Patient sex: M
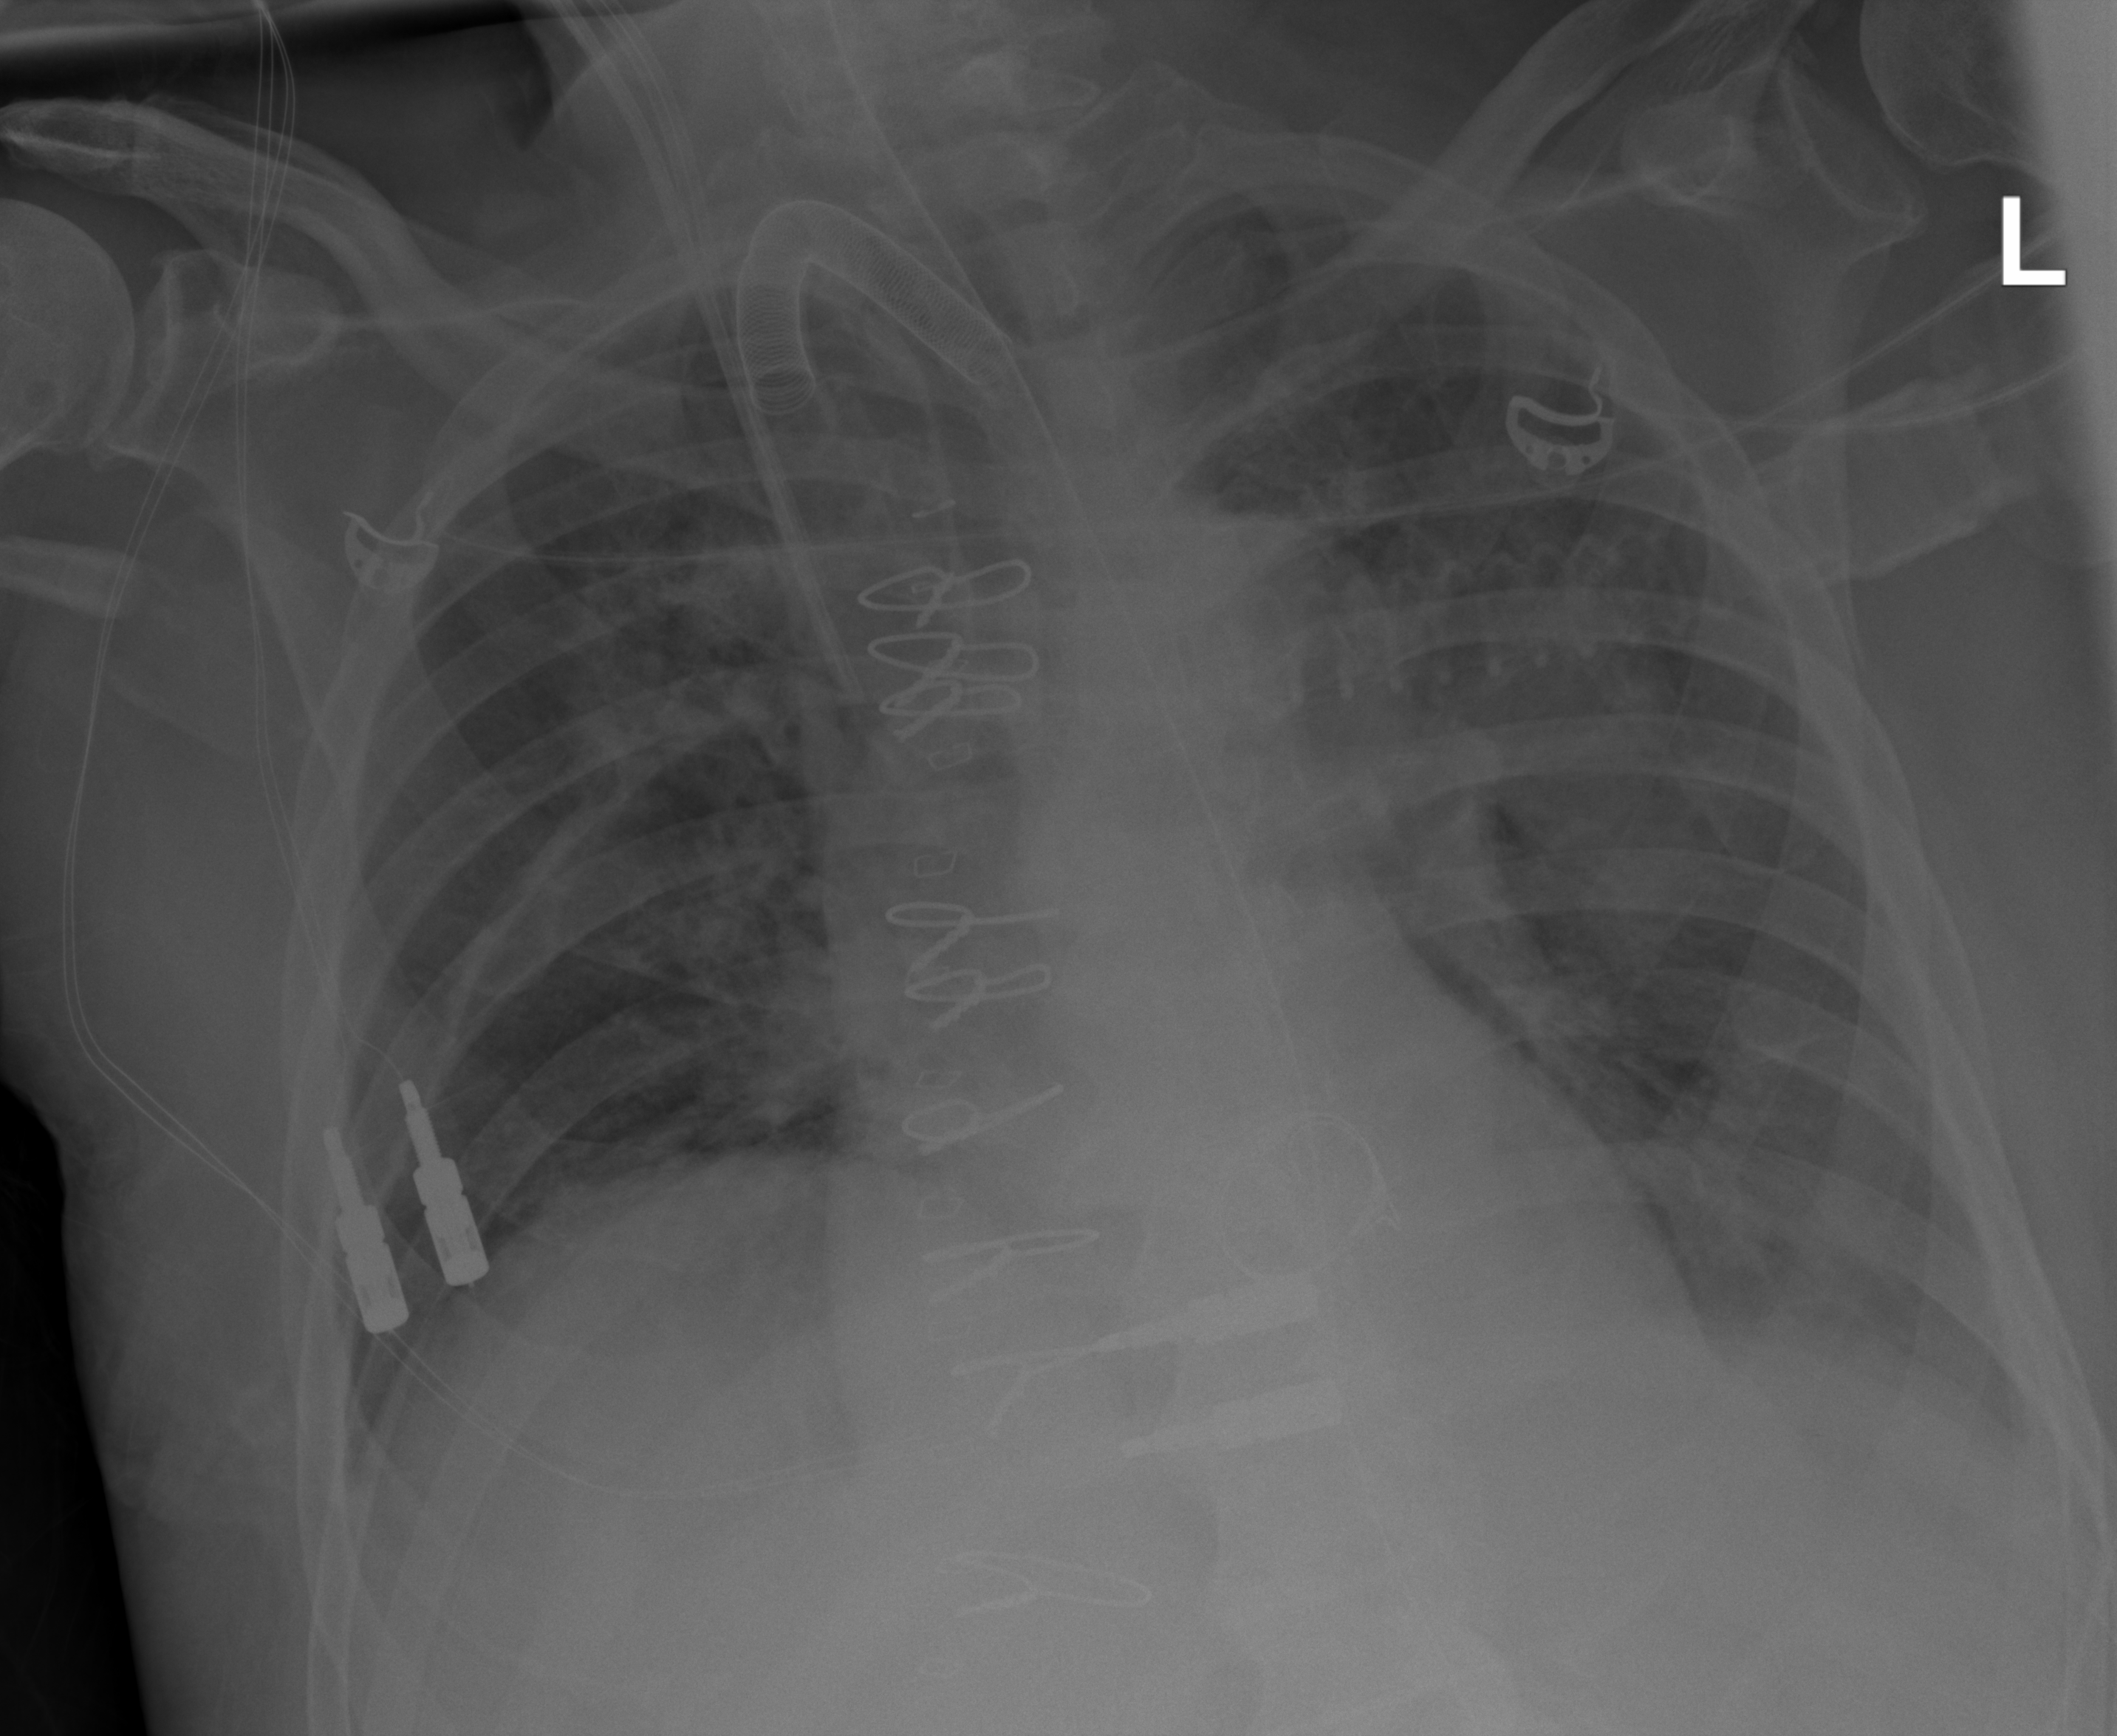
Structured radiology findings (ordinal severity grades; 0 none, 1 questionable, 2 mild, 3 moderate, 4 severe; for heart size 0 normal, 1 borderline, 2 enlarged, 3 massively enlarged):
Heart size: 1
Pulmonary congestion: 2
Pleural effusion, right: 2
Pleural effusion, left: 2
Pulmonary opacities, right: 1
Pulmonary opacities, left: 1
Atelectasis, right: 2
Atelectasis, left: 2